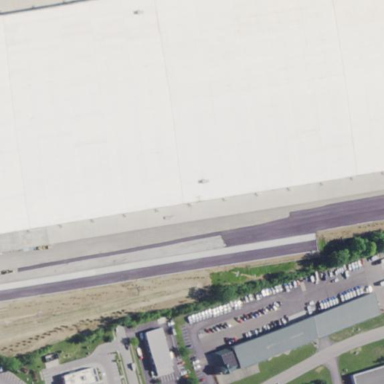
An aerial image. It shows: Industrial building.